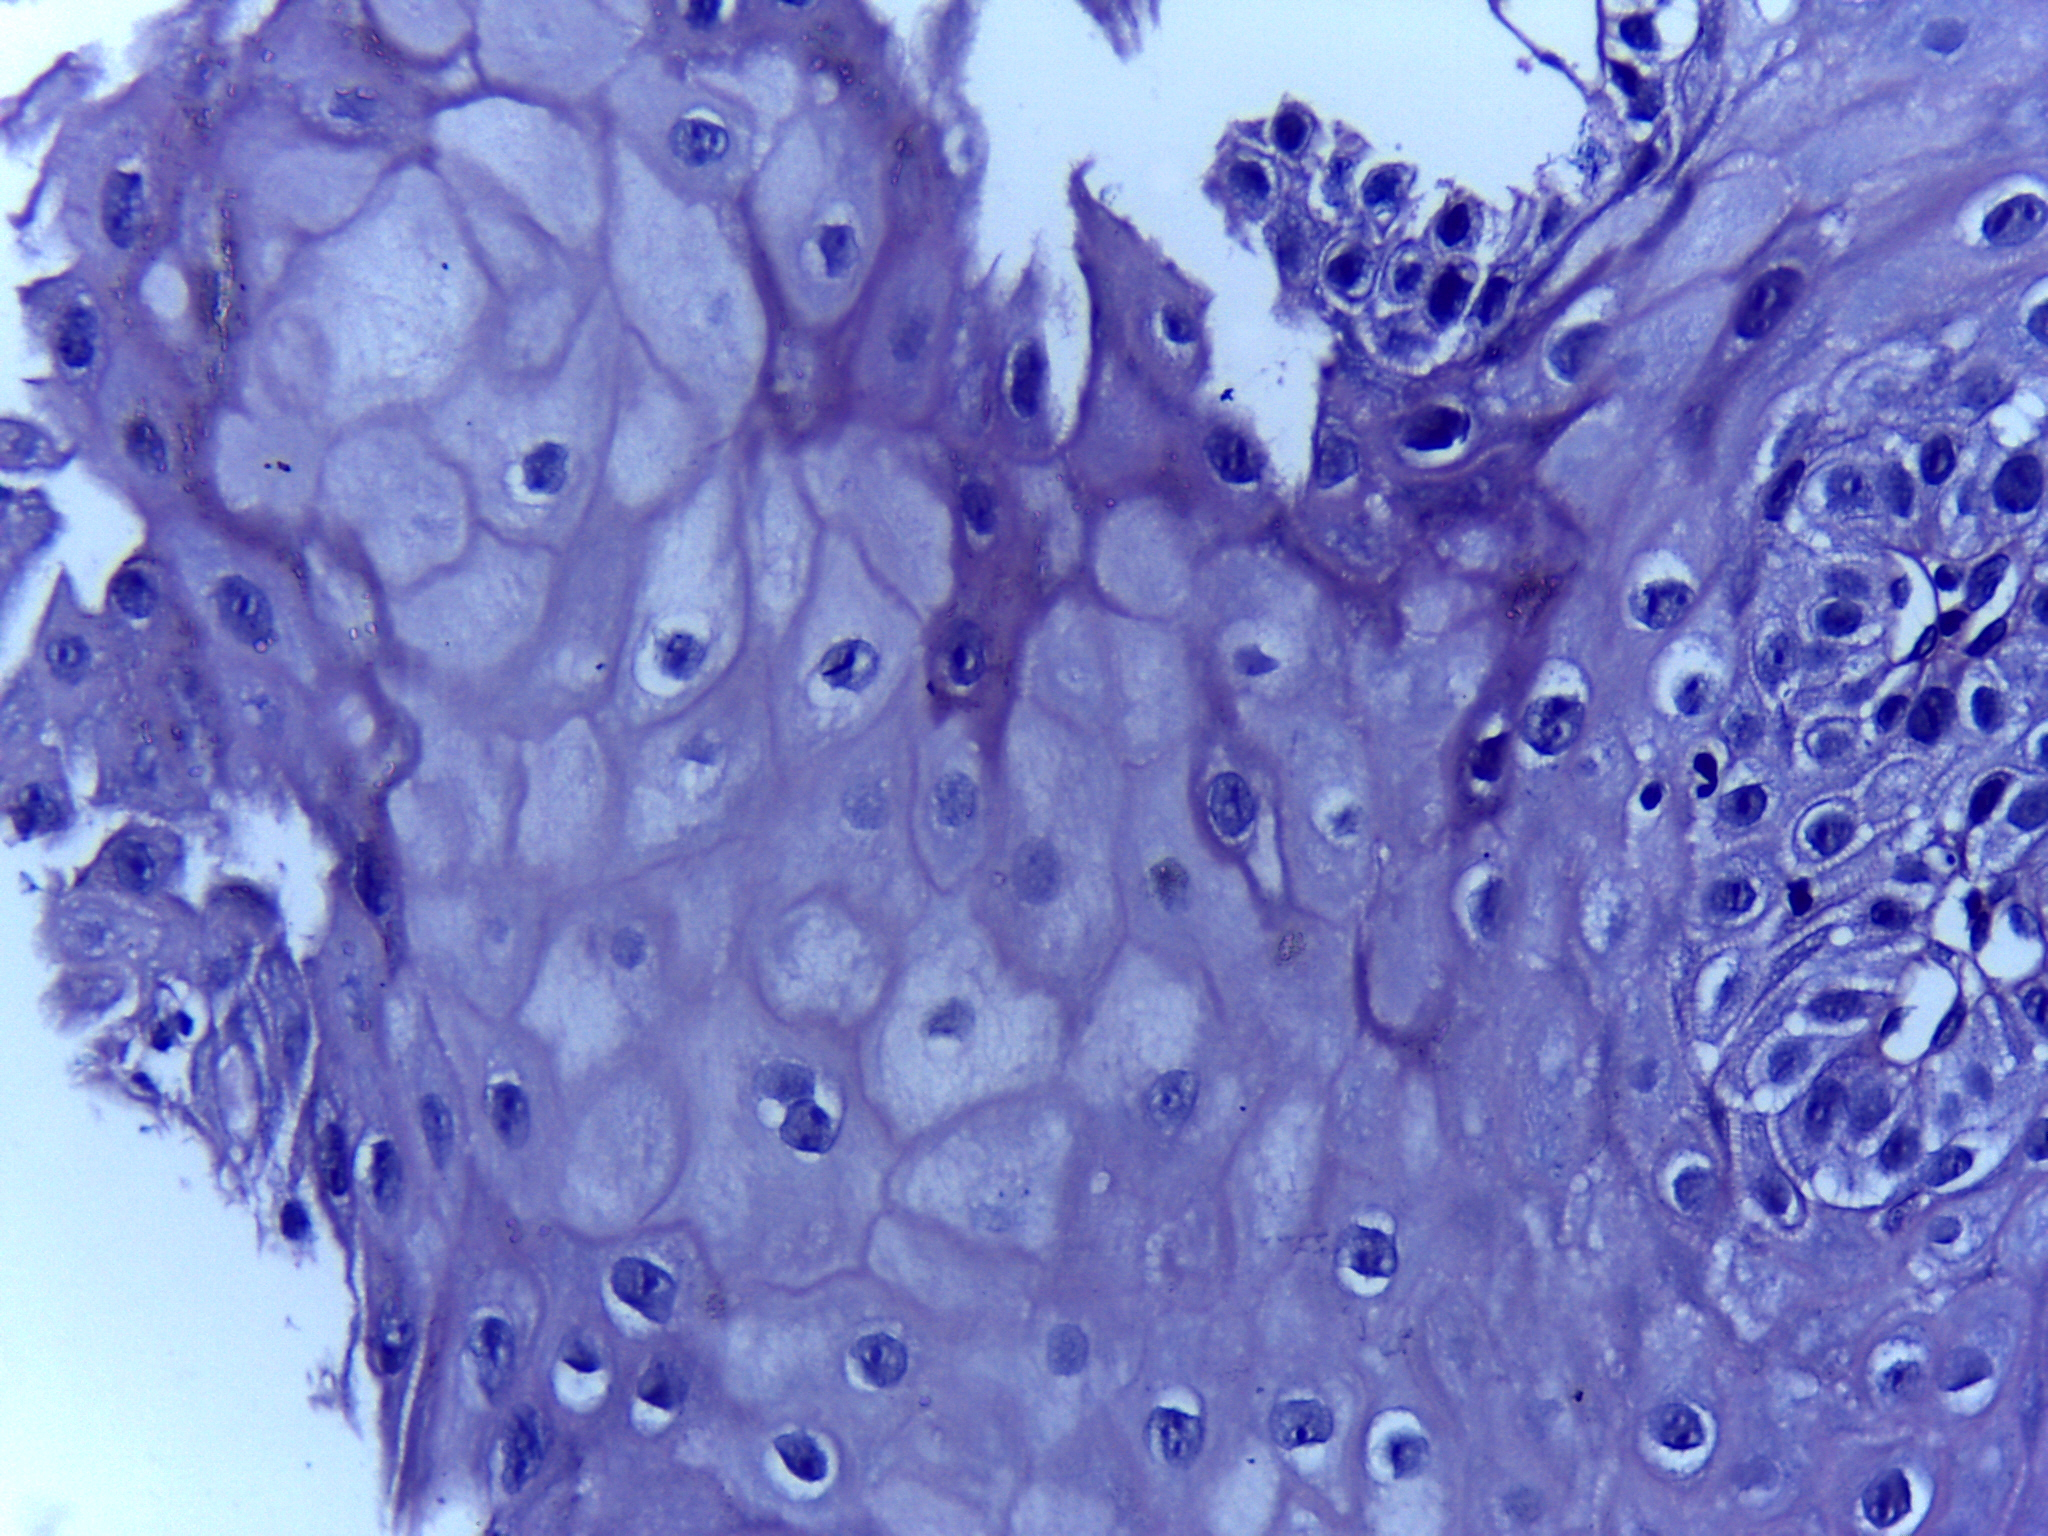
Diagnosis: Normal